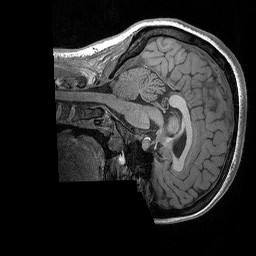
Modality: T1w
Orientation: sagittal
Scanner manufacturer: siemens
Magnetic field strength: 3 T
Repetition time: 2.3 s
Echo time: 0.00298 s